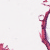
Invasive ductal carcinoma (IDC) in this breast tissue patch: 0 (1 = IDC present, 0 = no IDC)